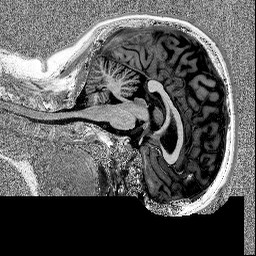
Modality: MP2RAGE
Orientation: sagittal
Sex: female